A scalogram of one vibration snapshot from a rotating bearing is shown, computed with a continuous wavelet transform. Diagnose the bearing from this image, choosing from: normal, inner_race, outer_race, ball.
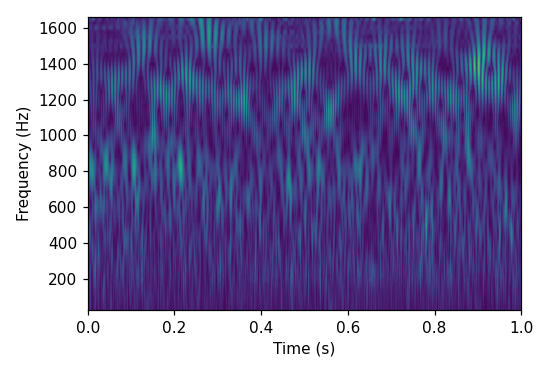
Answer: outer_race